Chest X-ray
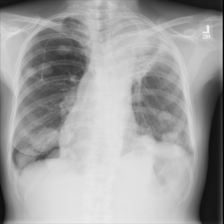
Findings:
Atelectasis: negative
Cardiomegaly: negative
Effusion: negative
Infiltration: negative
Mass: negative
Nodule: negative
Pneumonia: negative
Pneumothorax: negative
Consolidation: positive
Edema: negative
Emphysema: negative
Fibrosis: negative
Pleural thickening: negative
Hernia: negative